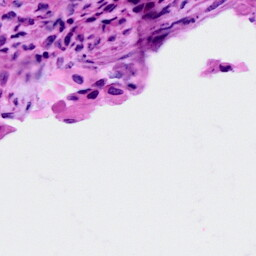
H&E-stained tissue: Cervix